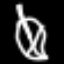
Label: leaf